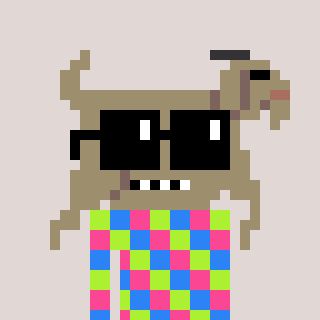
a pixel art character with square black sunglasses, a goat-shaped head and a teal-colored body on a warm background